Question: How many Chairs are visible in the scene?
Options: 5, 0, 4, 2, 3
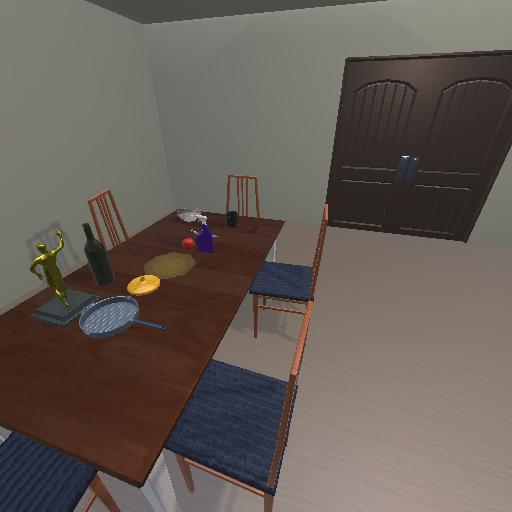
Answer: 5